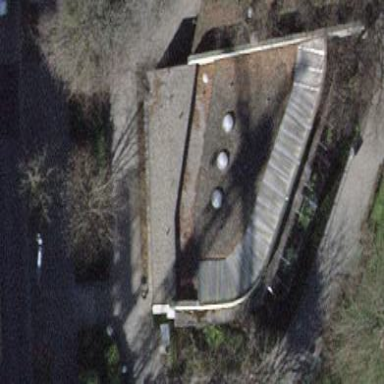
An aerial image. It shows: Building used as aviary in zoo.